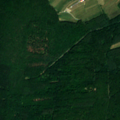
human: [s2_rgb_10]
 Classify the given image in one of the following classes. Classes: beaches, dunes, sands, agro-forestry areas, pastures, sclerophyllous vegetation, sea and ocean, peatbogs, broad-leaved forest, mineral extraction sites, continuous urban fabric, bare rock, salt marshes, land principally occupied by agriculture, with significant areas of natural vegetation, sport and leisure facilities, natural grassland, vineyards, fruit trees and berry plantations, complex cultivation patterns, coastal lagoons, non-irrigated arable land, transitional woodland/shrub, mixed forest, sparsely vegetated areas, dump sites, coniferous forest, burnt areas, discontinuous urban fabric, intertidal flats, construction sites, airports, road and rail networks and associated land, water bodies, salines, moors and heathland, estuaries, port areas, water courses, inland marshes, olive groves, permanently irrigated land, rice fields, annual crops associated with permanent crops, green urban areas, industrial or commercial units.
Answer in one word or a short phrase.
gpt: vineyards, complex cultivation patterns, broad-leaved forest